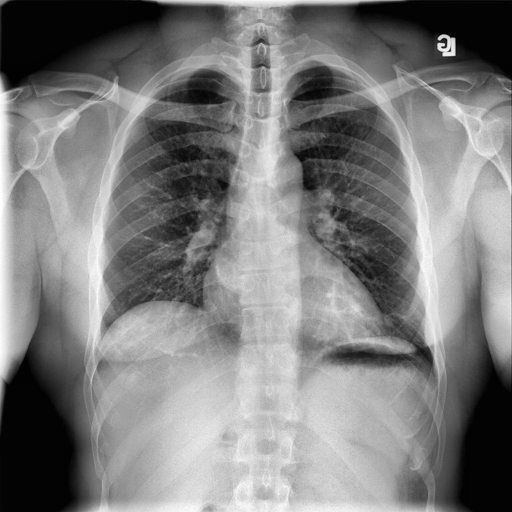
Finding: NORMAL